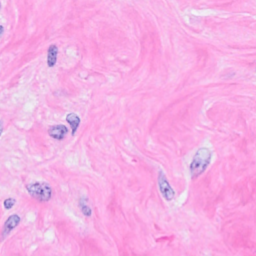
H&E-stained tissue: Breast